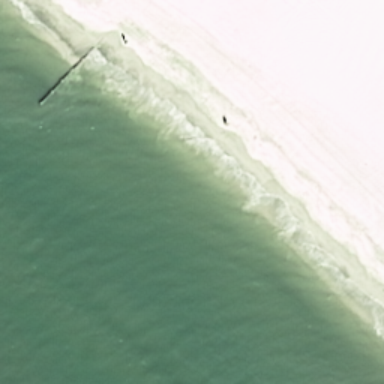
This is a beach with green-blue sea and sands .